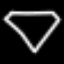
Label: diamond